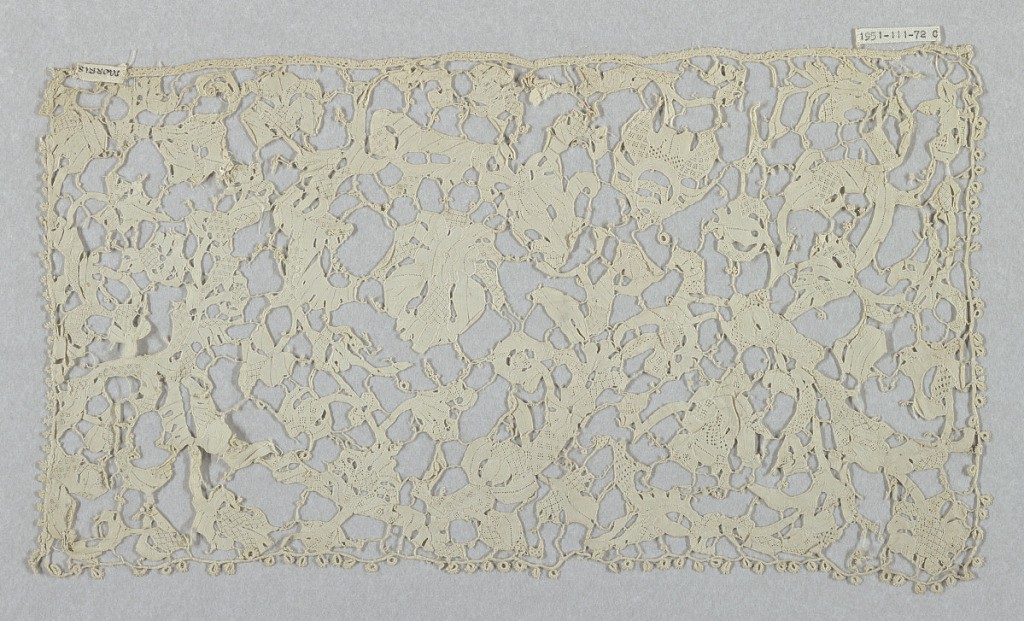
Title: Cravat end
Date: mid–late 16th century
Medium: linen Technique: needle lace
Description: Large collar and pair of cuffs. Needle lace, Flat Point de Venise, in all-over branching floral pattern, connected by bride picotées. Portes throughout.